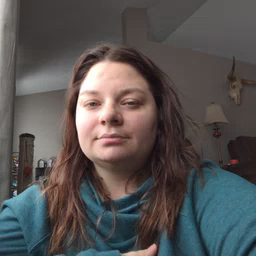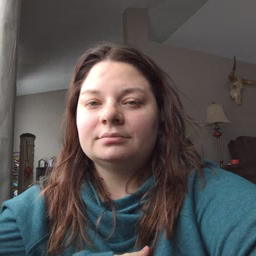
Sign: hot